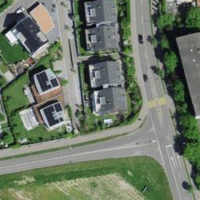
EUNIS habitat code: 52
Species observed at this site:
Tettigonia viridissima
Vicia sepium